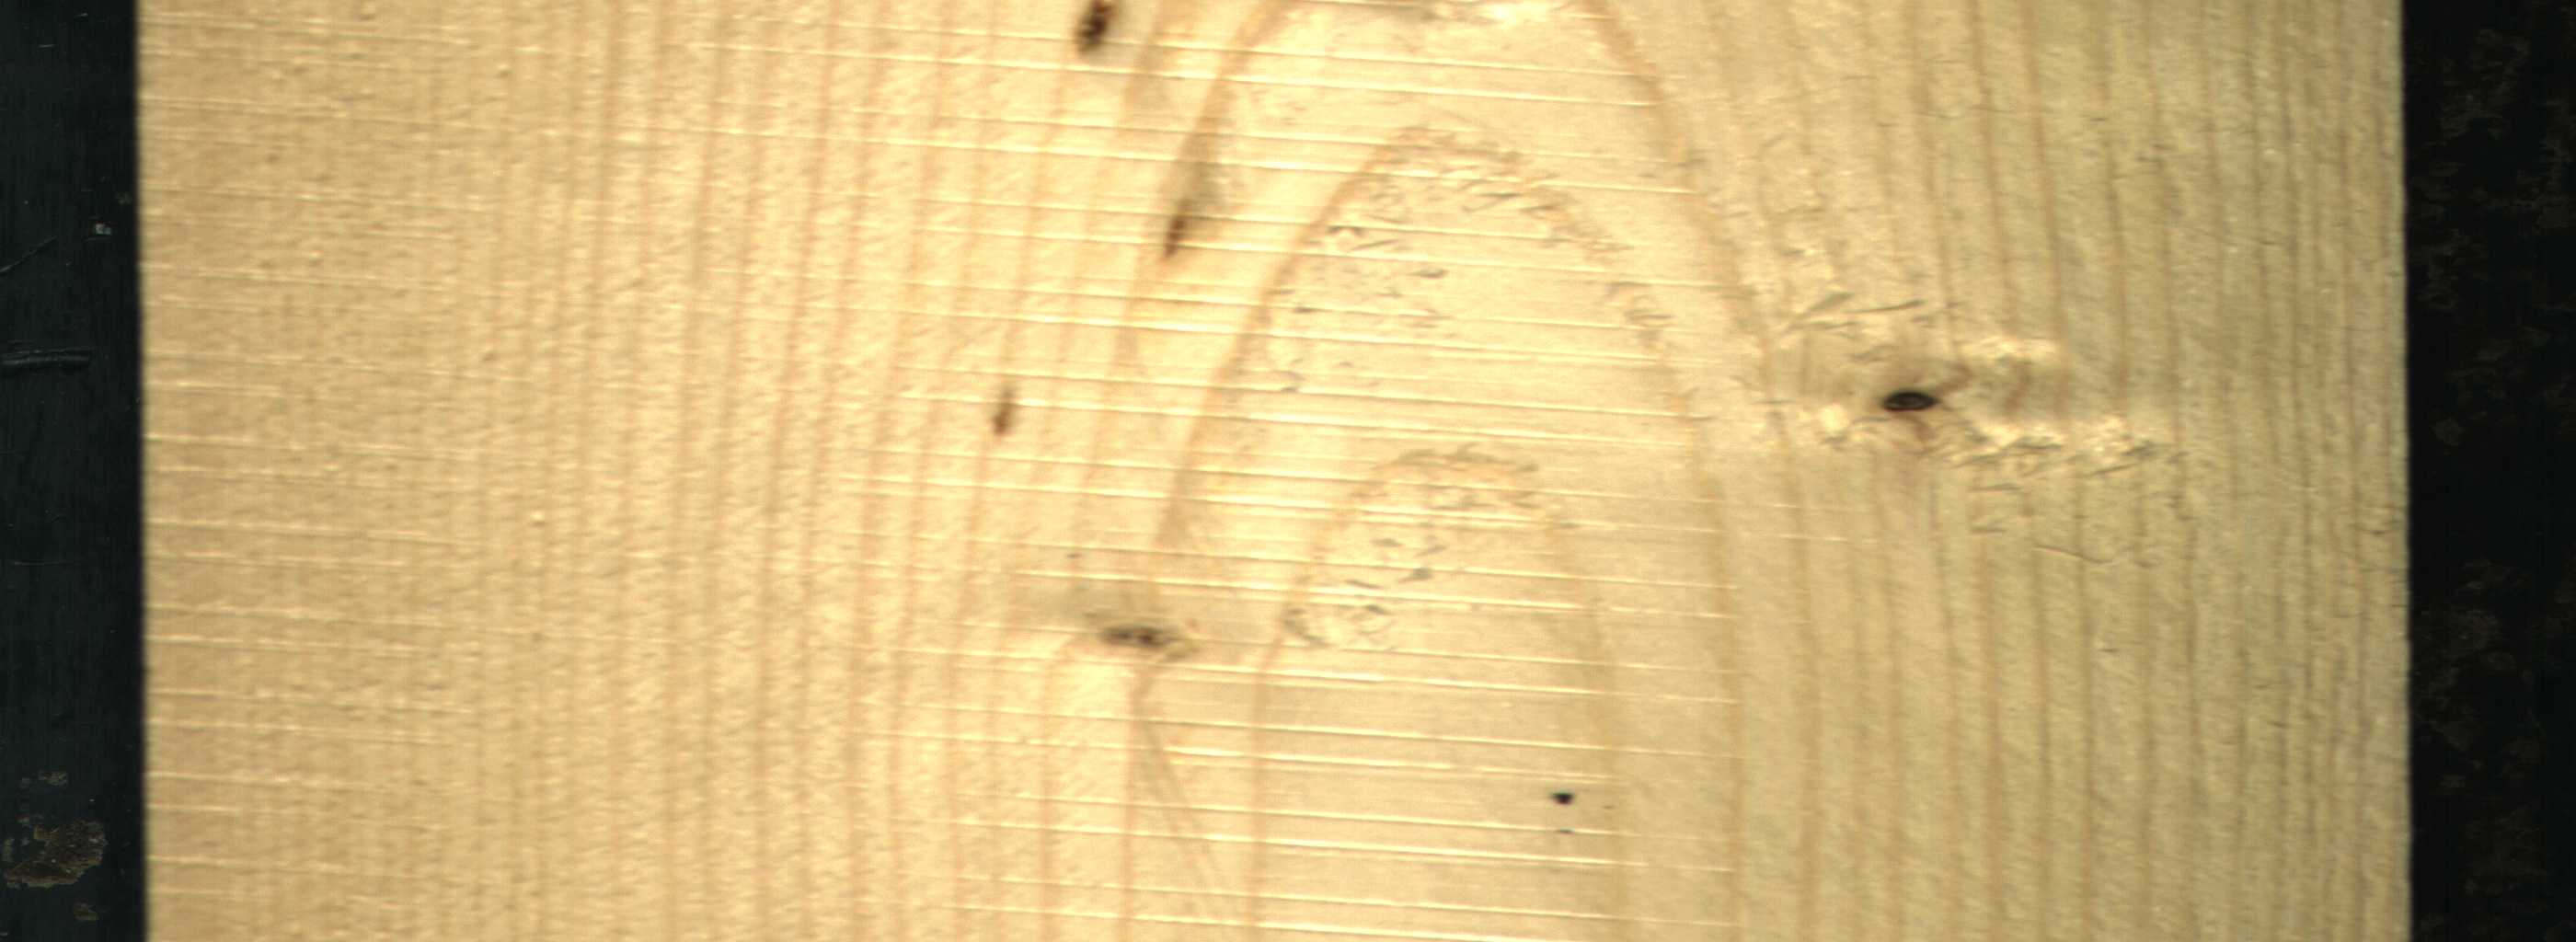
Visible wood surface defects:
resin
resin
resin
Dead_Knot
Live_Knot